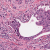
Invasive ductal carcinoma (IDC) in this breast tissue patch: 1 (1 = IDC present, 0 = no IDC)